Interaction volume radius: 5 \u00c5
Interaction volume height: 30 \u00c5
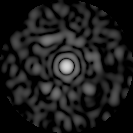
Disorder parameter: 0.8424